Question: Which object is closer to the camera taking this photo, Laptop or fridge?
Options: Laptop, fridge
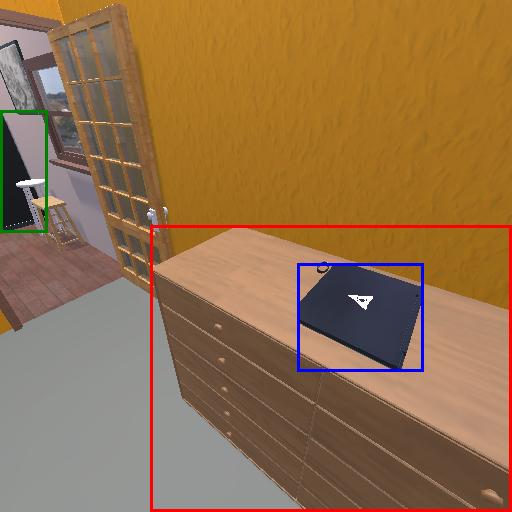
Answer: Laptop